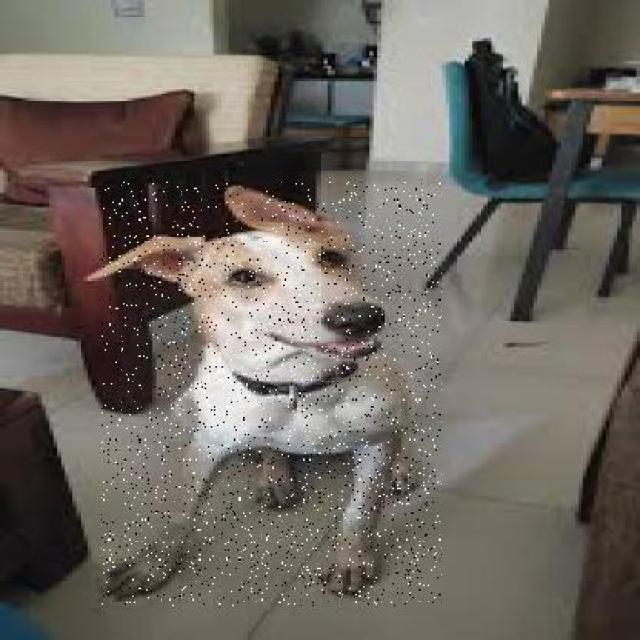
Healthy canine skin — no visible lesions, inflammation, or abnormalities. The skin and coat appear normal.